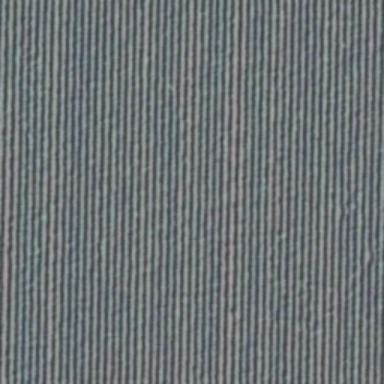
There is a piece of formland .